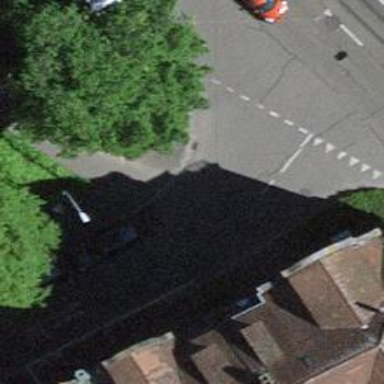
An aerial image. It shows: Residential road with asphalt surface. There are sidewalks on both sides of the road.